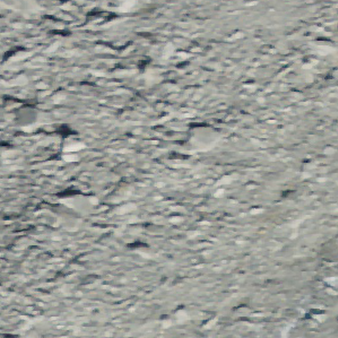
Label: other